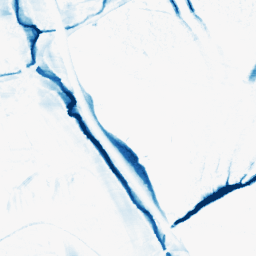
Category: morphological
Decomposition family: morphological_ellipse
Decomposition parameters: operation: closing
width: 10
height: 30
Upsampling method: sinc_blackman
Upsampling parameters: scale: 2
kernel_size: 8
Upsampling scale: 2